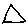
Label: triangle